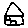
Label: house